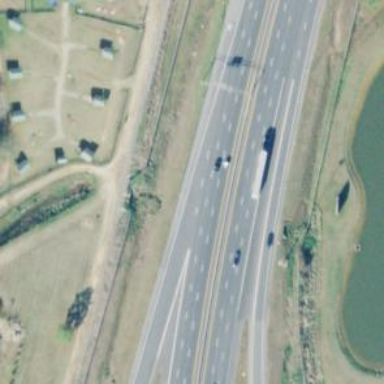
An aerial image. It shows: Motorway junction.